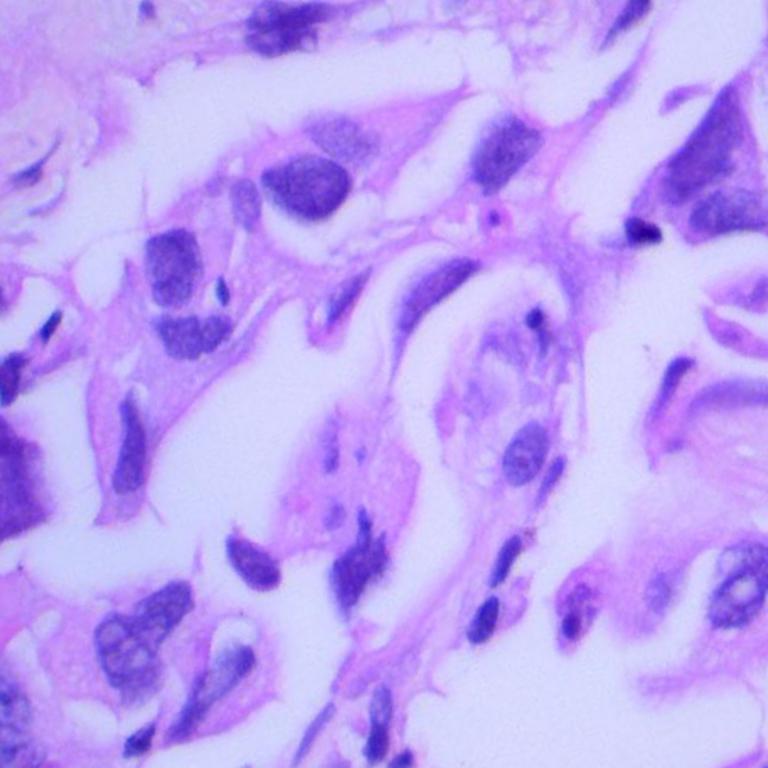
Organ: lung
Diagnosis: adenocarcinomas